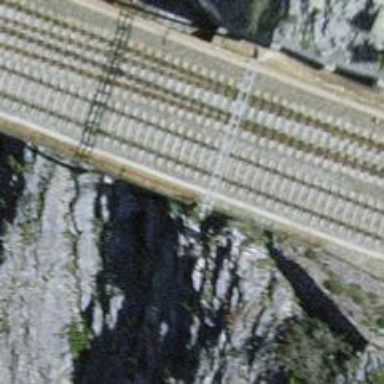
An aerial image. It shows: Bridge over electrified railway with contact line.